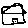
Label: house